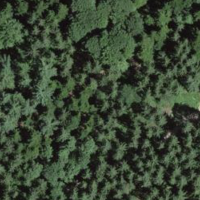
EUNIS habitat code: 43
Species observed at this site:
Lysimachia nemorum
Oxalis acetosella